Interaction volume radius: 5 \u00c5
Interaction volume height: 15 \u00c5
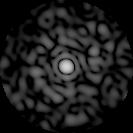
Disorder parameter: 0.8666